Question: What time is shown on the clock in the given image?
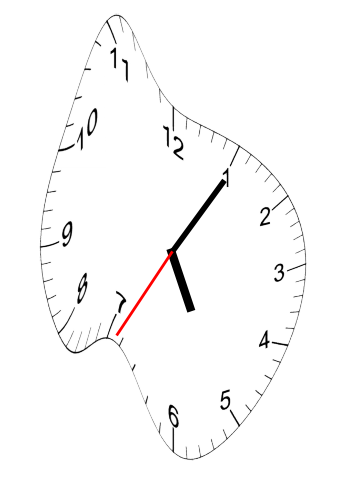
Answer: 05:05:35